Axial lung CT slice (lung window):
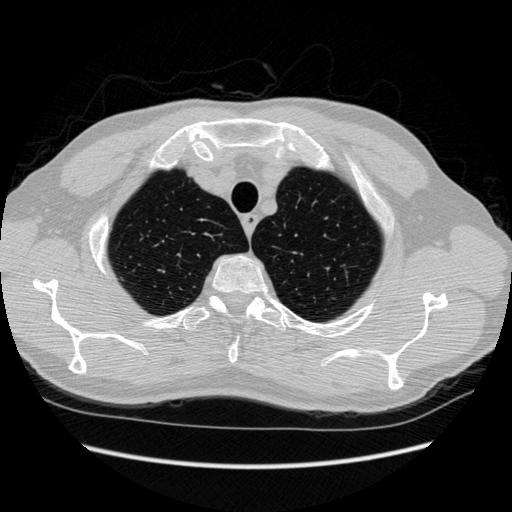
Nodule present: no